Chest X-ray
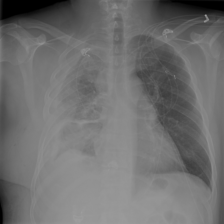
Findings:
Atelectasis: negative
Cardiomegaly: negative
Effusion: negative
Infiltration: positive
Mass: negative
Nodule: negative
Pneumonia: negative
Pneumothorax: negative
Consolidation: negative
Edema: negative
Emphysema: negative
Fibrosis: negative
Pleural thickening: positive
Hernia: negative